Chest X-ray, AP view. Patient: 29 years old, sex F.
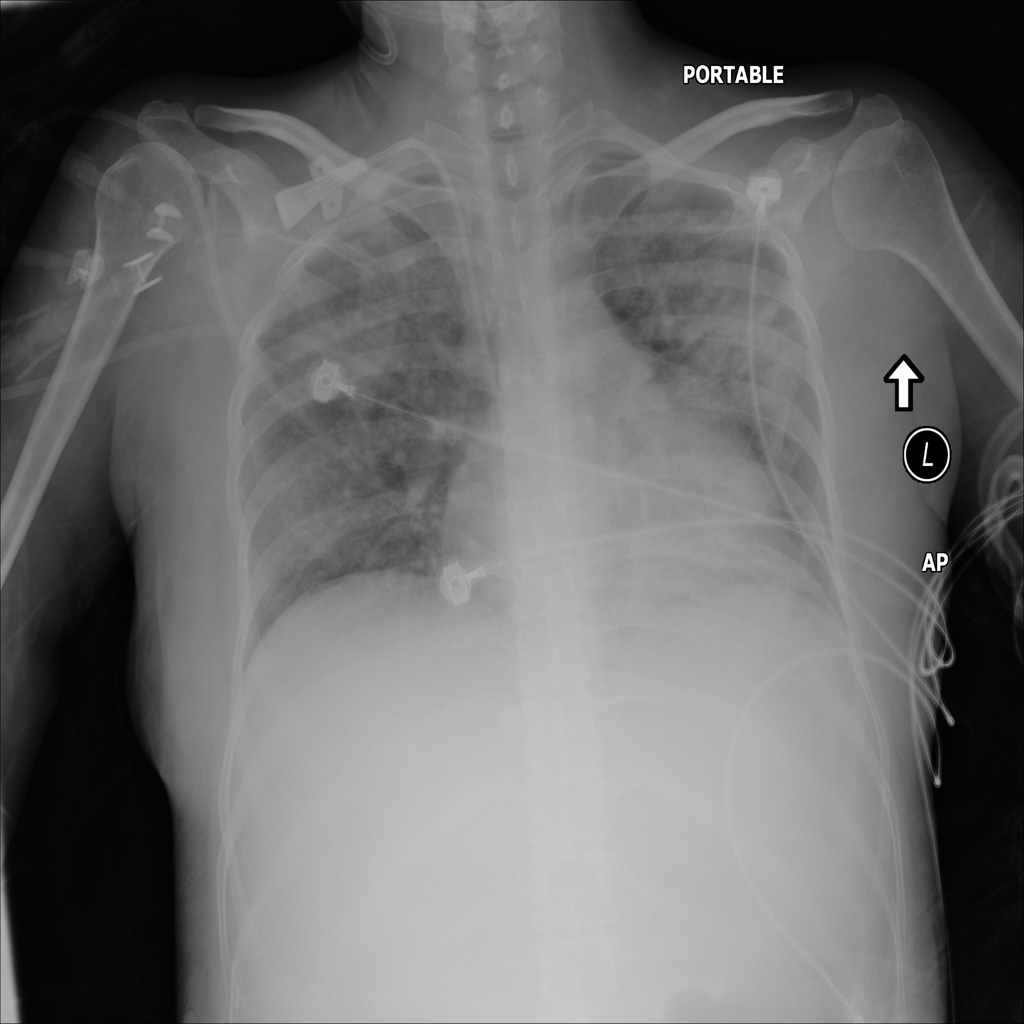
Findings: Consolidation, Infiltration